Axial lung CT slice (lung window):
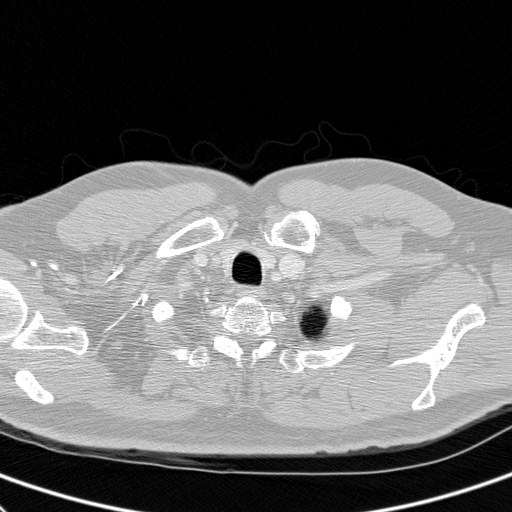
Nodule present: no